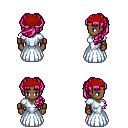
a pixel art fantasy rpg character, female body template, human, dark skin, underdress, metal pants, pink princess hairstyle, red bandana, leather bracers, four views (front, back, left, right), 2x2 character sprite sheet, small pixel art, hard edges, no anti-aliasing